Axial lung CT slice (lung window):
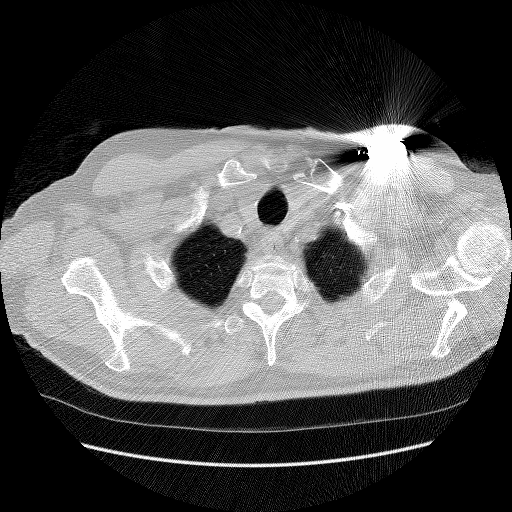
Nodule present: no